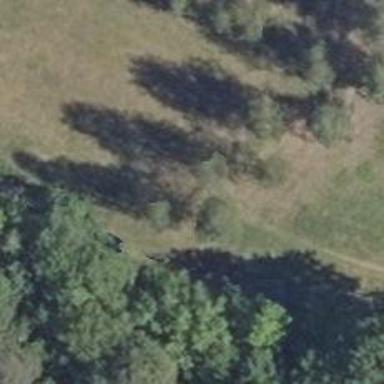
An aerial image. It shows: Grass track road with grade 5 tracktype.